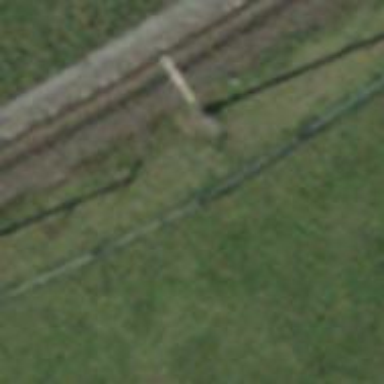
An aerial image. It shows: Power pole.